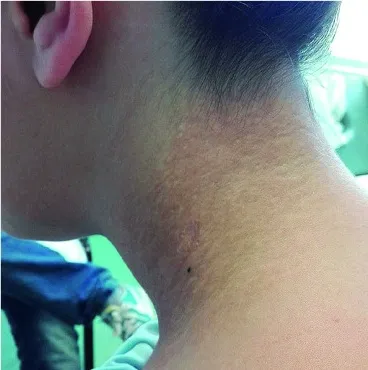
The left.
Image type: medical_photograph (skin_photograph)